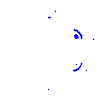
Particle: proton